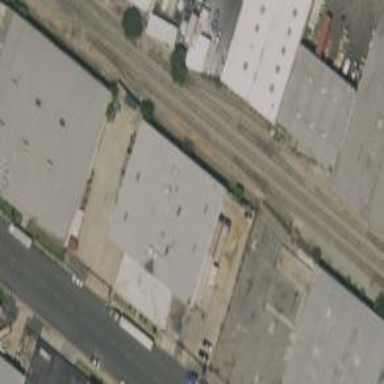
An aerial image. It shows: Warehouse.